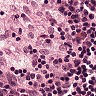
Metastatic tissue present: no